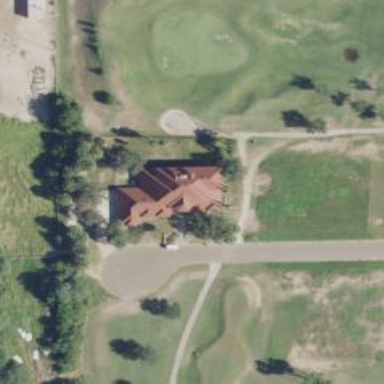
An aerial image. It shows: Golf cartpath that is also road path.